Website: home-depot
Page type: review-order
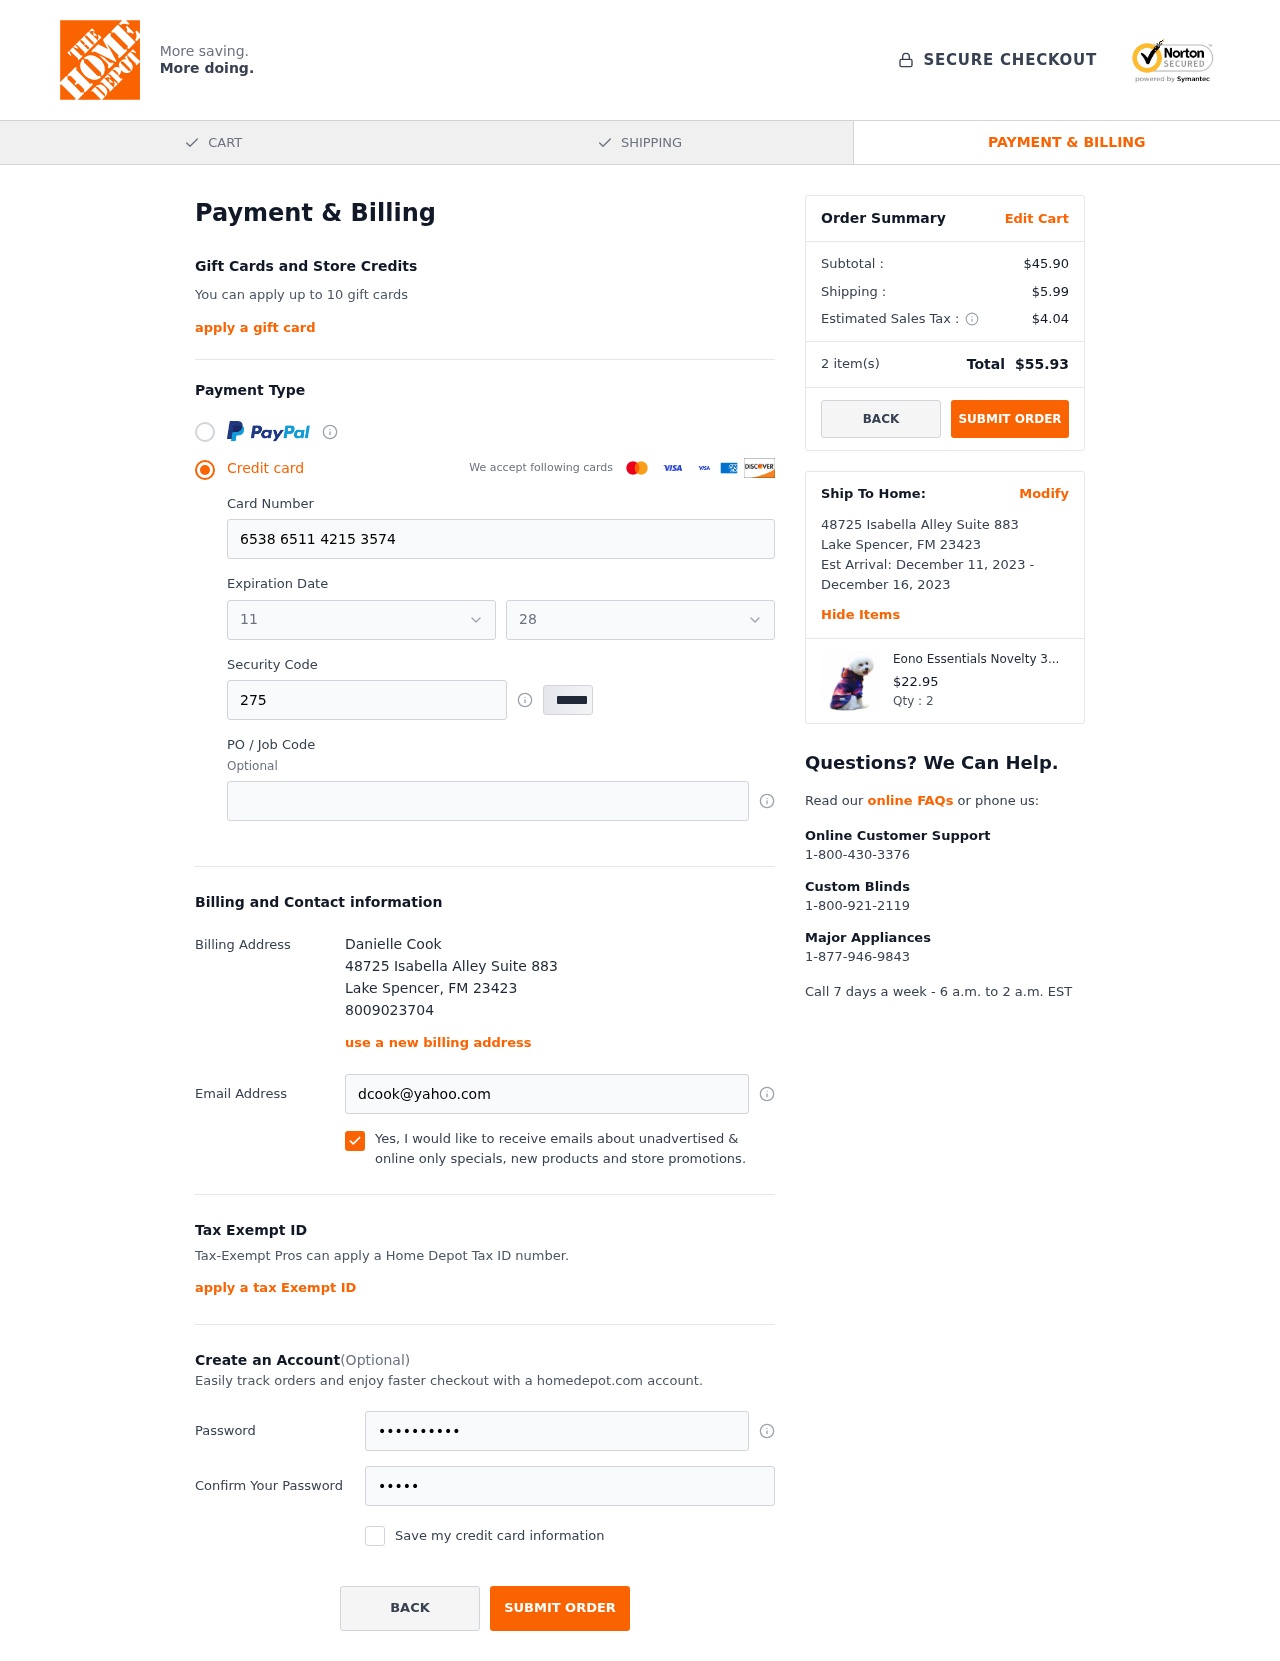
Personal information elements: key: PII_CARD_EXPIRY_MONTH
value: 11
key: PII_CARD_EXPIRY_YEAR
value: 28
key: PII_CITY
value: Lake Spencer
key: PII_FULLNAME
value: Danielle Cook
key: PII_PHONE
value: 8009023704
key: PII_POSTCODE
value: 23423
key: PII_STATE_ABBR
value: FM
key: PII_STREET
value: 48725 Isabella Alley Suite 883
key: PII_CARD_NUMBER
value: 6538 6511 4215 3574
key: PII_CARD_CVV
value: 275
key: PII_EMAIL
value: dcook@yahoo.com
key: PII_STREET2
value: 48725 Isabella Alley Suite 883
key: PII_STATE
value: FM
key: PII_POSTCODE2
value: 23423
Product elements: key: PRODUCT1_NAME
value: Eono Essentials Novelty 3D Print Starry Sky Basic Dog Hoodie Polyester Pet Sweatshirt for Small Medi
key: PRODUCT1_PRICE
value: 22.95
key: PRODUCT1_QUANTITY
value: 2
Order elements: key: ORDER_SUBTOTAL
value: $45.90
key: ORDER_SHIPPING_COST
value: $5.99
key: ORDER_TAX
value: $4.04
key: ORDER_NUM_ITEMS
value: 2
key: ORDER_TOTAL
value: $55.93
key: ORDER_SHIPPING_DATE
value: December 11, 2023
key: ORDER_DELIVERY_DATE
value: December 16, 2023